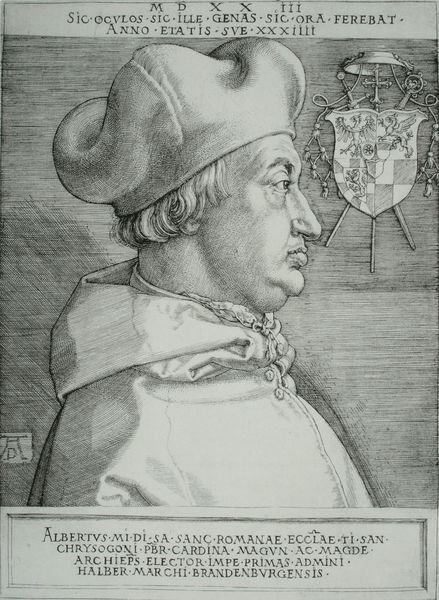
Titel: Kardinal Albrecht von Brandenburg (Der große Kardinal)
Künstler: Albrecht Dürer
Standort: viele Standorte
Institution: Seriendruck
Schlagwörter: dunkel, kopf, mann, schatten, umhang, weiß, landschaft, frisur, grau, haar, hell, hintergrund, hut, mund, nase, ohr, profil, schwarz, symbol, zeichen, zeichnung, blick, karo, malerei, alt, hemd, kappe, mütze, augen, falten, kragen, bildnis, portrait, porträt, signatur, kirche, auge, geistlicher, gewand, haare, kutte, mantel, kinn, knopf, lippen, locken, renaissance, kopfbedeckung, schrift, seitlich, wangen, papier, stab, grafik, bischof, cardinal, church, hat, men, papst, pope, priest, sword, swords, white, dekoration, tafel, black, dick, face, falte, grey, hair, nose, old, inschrift, büste, ornamente, picture, print, bauch, wange, augenbraue, knöpfe, tränensäcke, fett, schild, kreuz, druck, schwarzweiss, druckgrafik, monogramm, schraffur, holzstich, radierung, stich, seite, schwerter, text, stempel, kardinal, wappen, barett, profile, halbprofil, doppelkinn, seitenprofil, man, roman, halb, mittelalter, pastor, priester, greif, backe, ear, head, löwe, side, dürer, siegel, drawing, kupferstich, black and white, brow, chin, coat, mouth, buttons, sketch, eagle, viereck, writing, kaputze, kapuze, italy, human, arms, cape, cloak, clothes, neck, rome, latein, schrifttafel, römische zahlen, engraving, coat of arms, seal, unterkleid, albrecht, albrecht dürer, eye, bischofsstab, lips, shade, a d, profik, wappentier, dragon, christian, bischofsmütze, albertus, anno, brandenburg, rich, greife, märz, kardinalshut, lion, durer, starren, eyebrow, latin, romanae, bartt, genas, primas, words, key, year, papsthut, catholic, ugly, fat, wite, emblem, hood, sheild, 1523, 1520, logo, albert, albrecht durer, label, numeral, pi, sanctus, romana, medici, double chin, blades, long nose, dürrer, churchman, mdxxiii, nobile, brandeburgensis